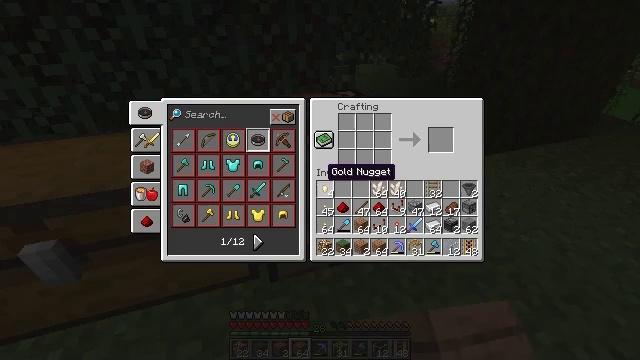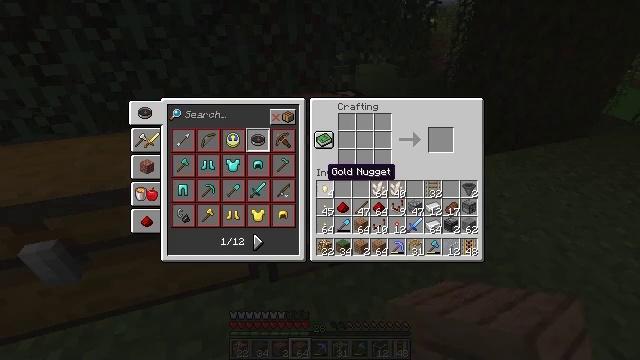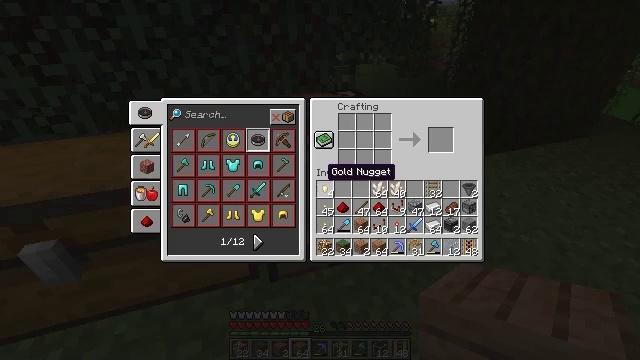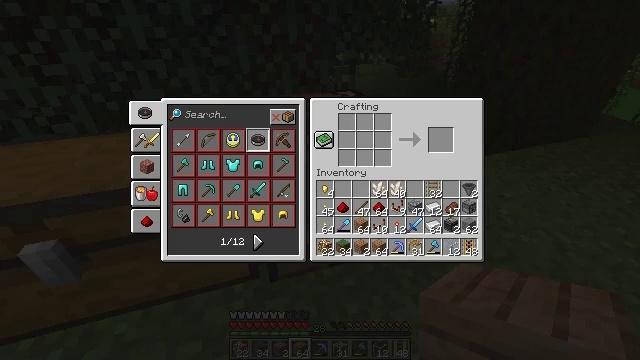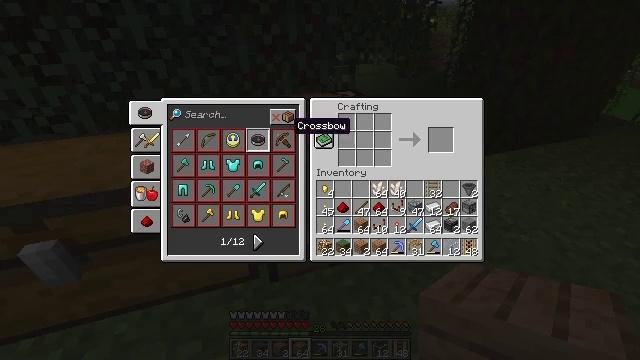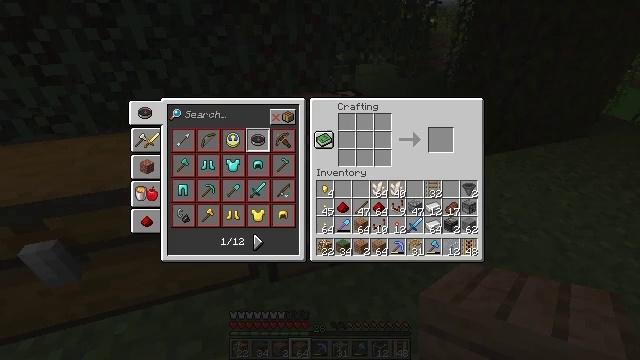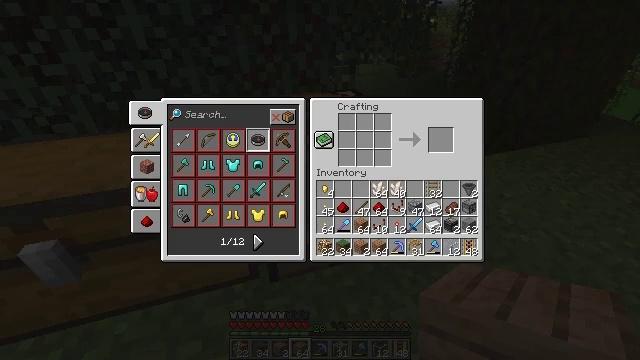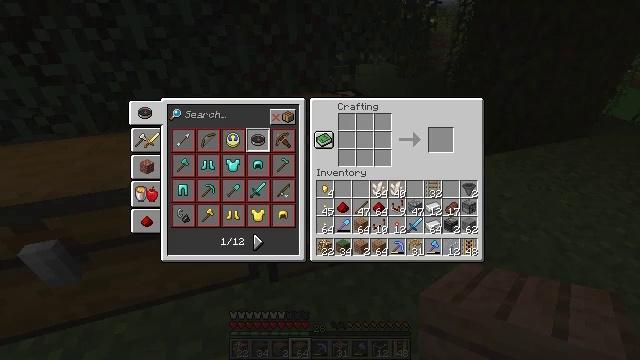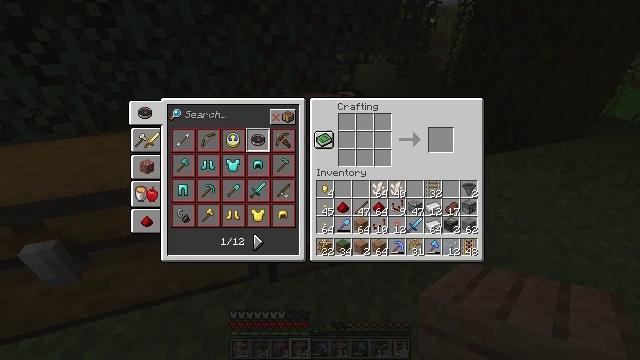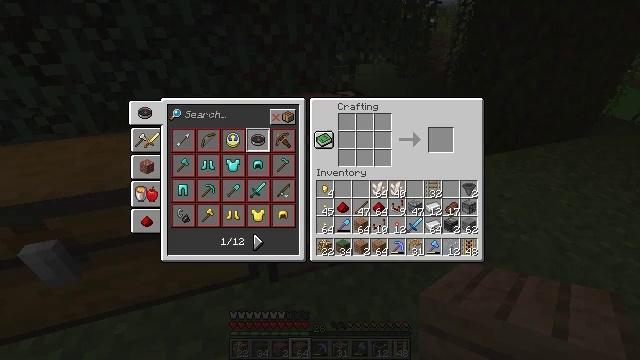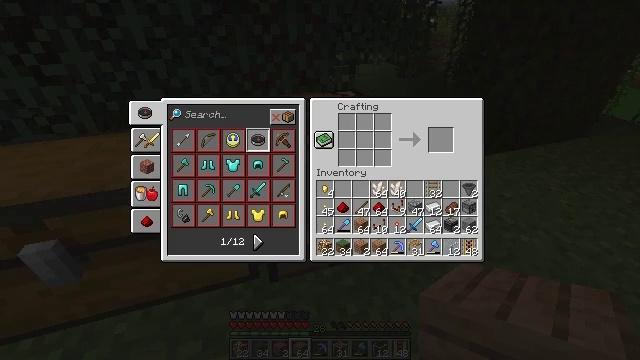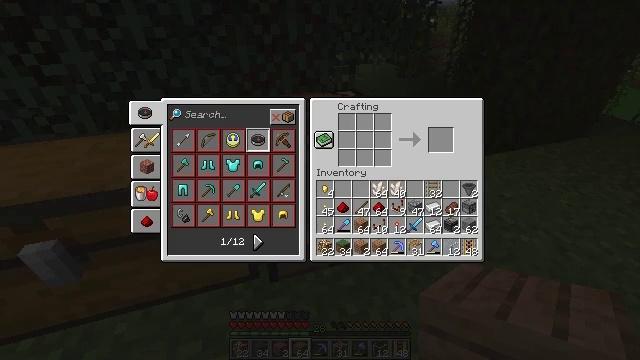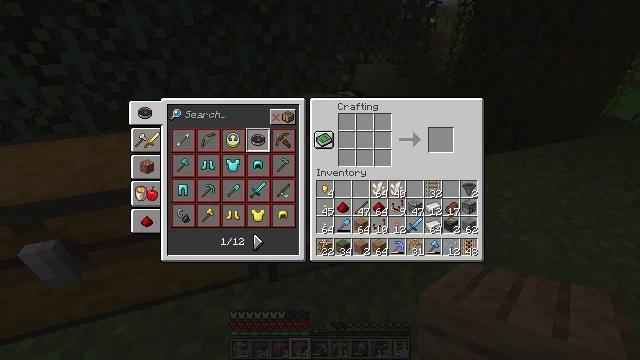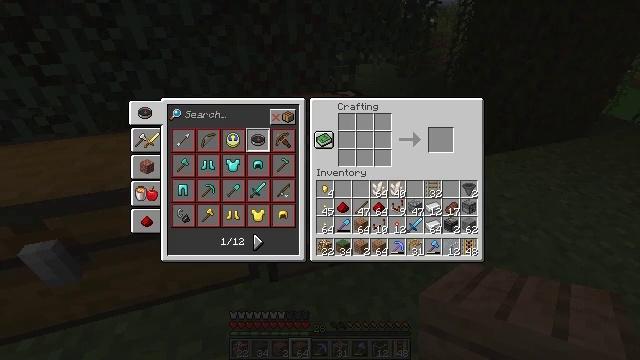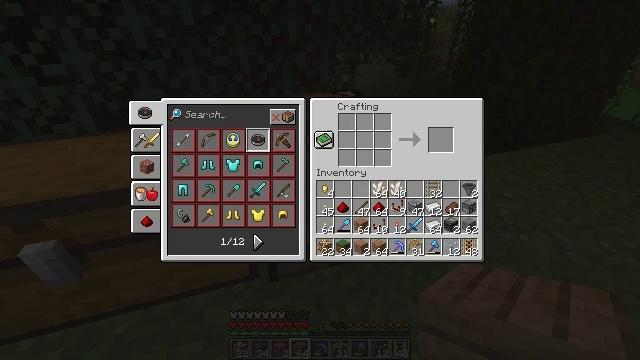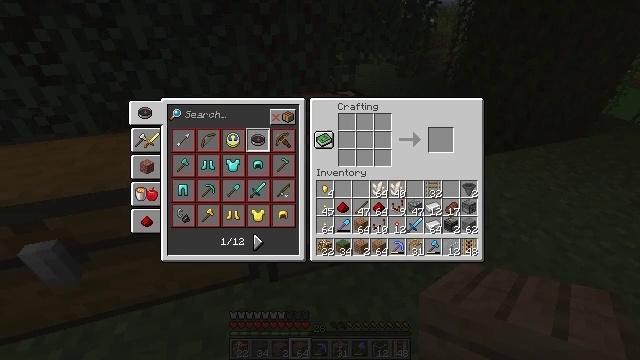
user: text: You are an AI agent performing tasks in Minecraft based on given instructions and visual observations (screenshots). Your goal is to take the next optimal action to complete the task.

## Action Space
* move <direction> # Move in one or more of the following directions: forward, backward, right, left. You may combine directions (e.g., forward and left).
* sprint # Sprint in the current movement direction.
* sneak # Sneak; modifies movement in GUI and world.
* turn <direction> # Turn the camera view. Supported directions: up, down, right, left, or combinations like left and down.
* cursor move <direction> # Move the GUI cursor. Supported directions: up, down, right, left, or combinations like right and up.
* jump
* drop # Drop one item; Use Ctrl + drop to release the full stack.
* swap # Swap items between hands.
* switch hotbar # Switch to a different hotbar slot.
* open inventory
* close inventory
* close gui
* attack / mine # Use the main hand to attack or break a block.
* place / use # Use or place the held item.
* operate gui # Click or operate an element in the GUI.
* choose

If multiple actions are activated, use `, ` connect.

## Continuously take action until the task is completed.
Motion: motion action
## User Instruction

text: Open the crafting table to make a piston.
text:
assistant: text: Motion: no_op
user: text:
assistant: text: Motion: no_op
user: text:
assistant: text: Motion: no_op
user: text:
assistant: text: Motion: cursor move left and up
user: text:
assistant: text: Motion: cursor move left and up
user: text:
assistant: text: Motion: cursor move left and up
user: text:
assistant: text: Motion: cursor move left
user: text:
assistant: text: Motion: no_op
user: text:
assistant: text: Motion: no_op
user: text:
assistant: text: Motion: cursor move right and down
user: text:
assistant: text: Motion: cursor move right
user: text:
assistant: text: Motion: cursor move right and down
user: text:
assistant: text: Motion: no_op
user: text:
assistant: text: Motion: no_op
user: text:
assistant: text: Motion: no_op
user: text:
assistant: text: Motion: operate gui
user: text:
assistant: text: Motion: operate gui
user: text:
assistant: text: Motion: operate gui
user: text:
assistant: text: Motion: no_op
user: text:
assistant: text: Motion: no_op
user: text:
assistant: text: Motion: no_op
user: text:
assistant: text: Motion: no_op
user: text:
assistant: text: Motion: no_op
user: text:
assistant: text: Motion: no_op
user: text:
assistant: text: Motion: no_op
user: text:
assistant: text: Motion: no_op
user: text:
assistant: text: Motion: no_op
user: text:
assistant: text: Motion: no_op
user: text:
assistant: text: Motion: no_op
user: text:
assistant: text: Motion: no_op